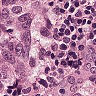
Metastatic tissue present: yes